Question: What I did is pseudocode basically and I just want to specify the sheet using a cell as shown in the picture. What is the proper notation (if there is any)?
(Trying to solve E3 in this example. It should show a number from another sheet, and I just want to make it easy to copy/paste down column E by referencing to the sheets using the strings in column A)

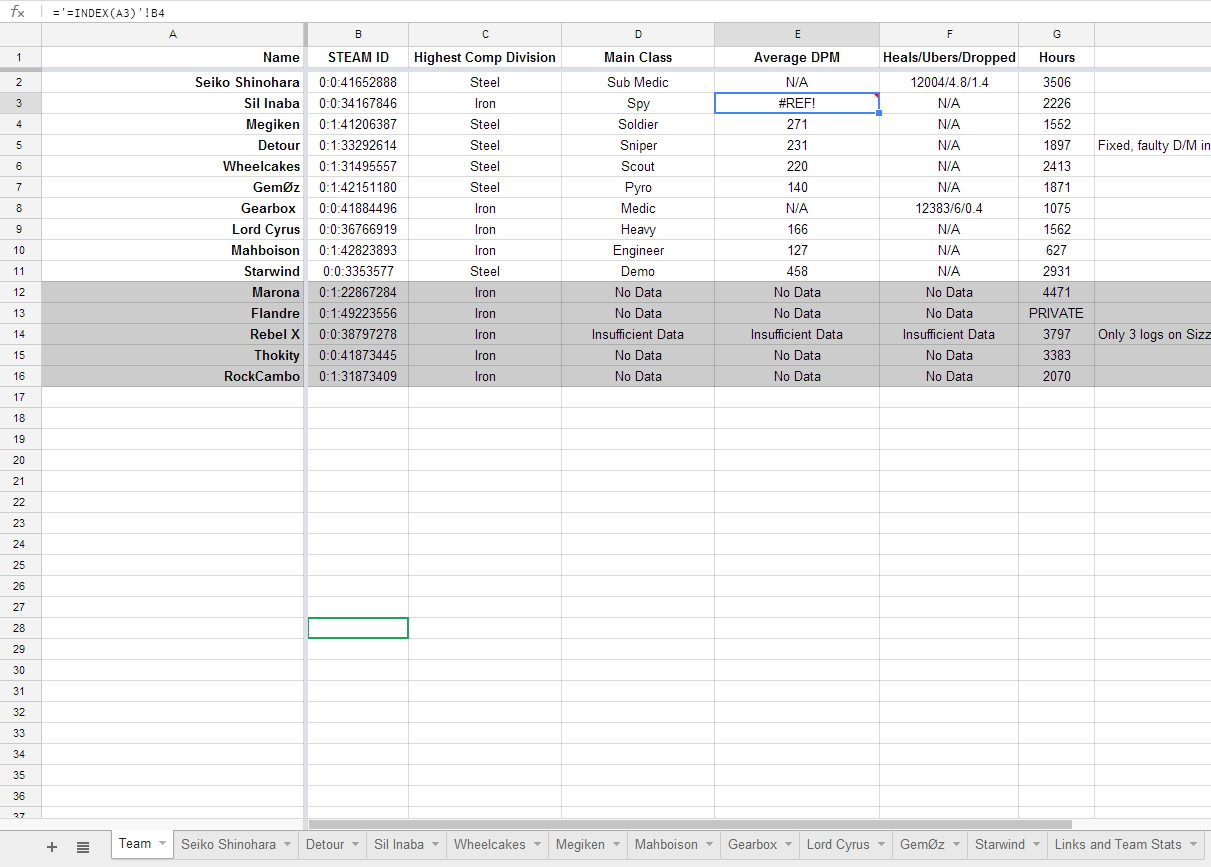
Answer: You can use <URL> function to do that, for example :
'''
=INDIRECT(A3 & "!B4")
'''
You may need to wrap sheet name with quotes if it contains special character(s) :
'''
=INDIRECT("'" & A3 & "'!B4")
'''